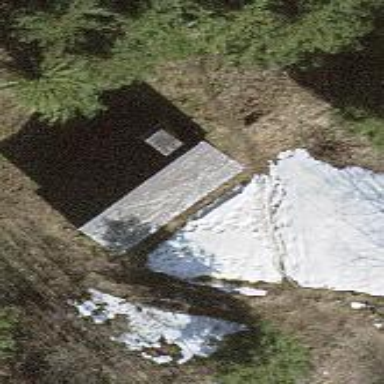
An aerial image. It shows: Wilderness hut in building.